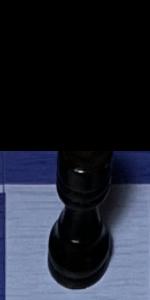
Label: Rook_Black